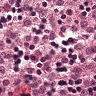
Metastatic tissue present: no